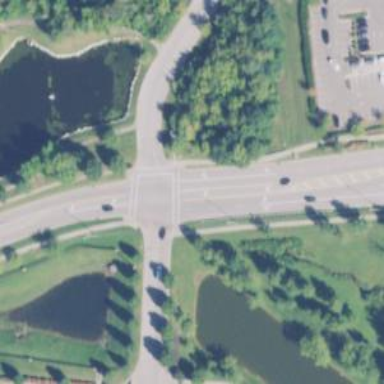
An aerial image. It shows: Zebra crossing on the road.